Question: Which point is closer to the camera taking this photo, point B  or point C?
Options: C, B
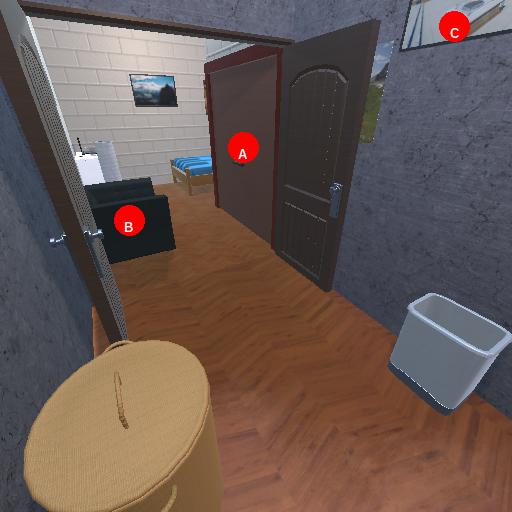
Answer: C